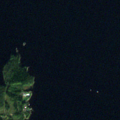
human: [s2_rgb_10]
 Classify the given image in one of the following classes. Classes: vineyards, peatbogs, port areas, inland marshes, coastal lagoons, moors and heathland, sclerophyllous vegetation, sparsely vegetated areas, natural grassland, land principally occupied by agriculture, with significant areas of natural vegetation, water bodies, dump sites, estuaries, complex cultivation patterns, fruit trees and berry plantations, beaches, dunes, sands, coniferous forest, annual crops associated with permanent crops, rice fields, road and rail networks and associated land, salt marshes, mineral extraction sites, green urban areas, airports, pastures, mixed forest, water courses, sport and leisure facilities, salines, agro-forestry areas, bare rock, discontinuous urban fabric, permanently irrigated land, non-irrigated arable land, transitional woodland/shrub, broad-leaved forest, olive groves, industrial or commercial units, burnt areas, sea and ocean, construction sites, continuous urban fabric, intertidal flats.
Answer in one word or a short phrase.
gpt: coniferous forest, mixed forest, water bodies